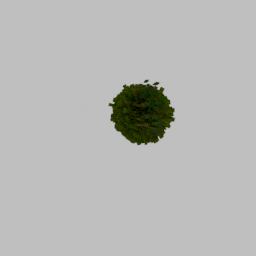
Label: nature